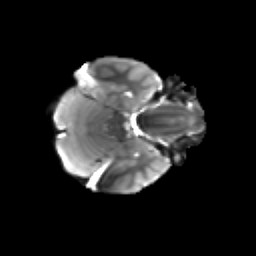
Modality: T2w
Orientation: axial
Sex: male
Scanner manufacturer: siemens
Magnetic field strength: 3 T
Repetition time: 5 s
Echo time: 0.071 s